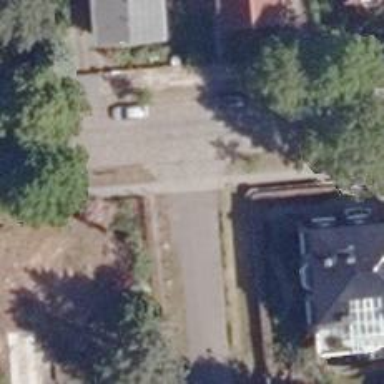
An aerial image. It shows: Residential road with asphalt surface. There is sidewalk on the left side.